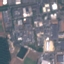
Land use / land cover: Industrial